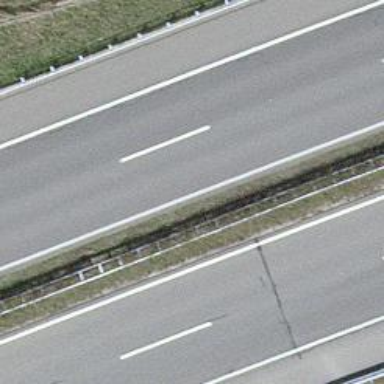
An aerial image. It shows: Asphalt motorway.